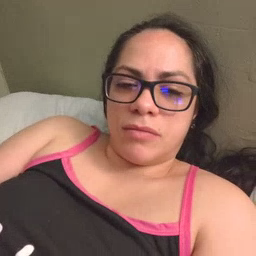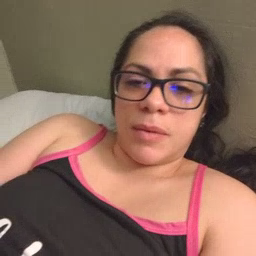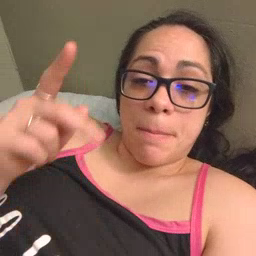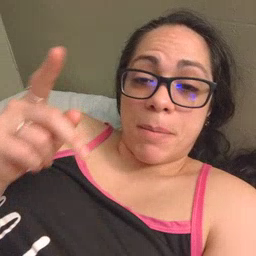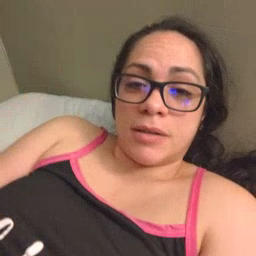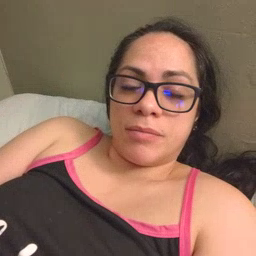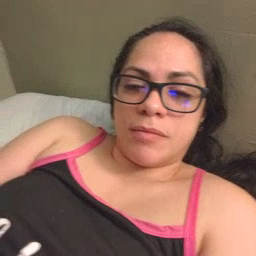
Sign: puppy